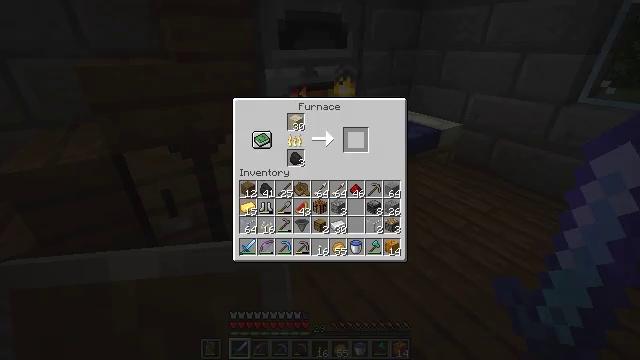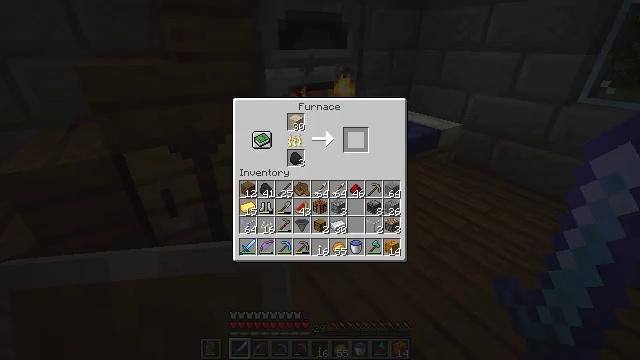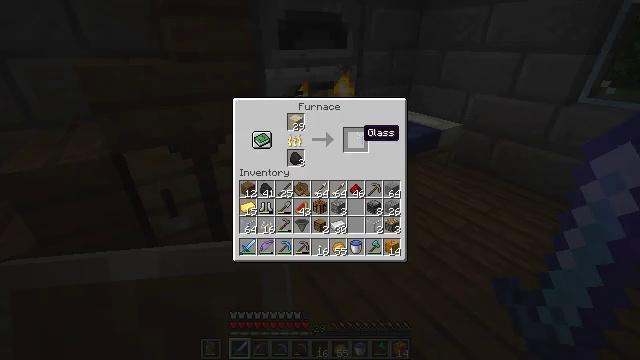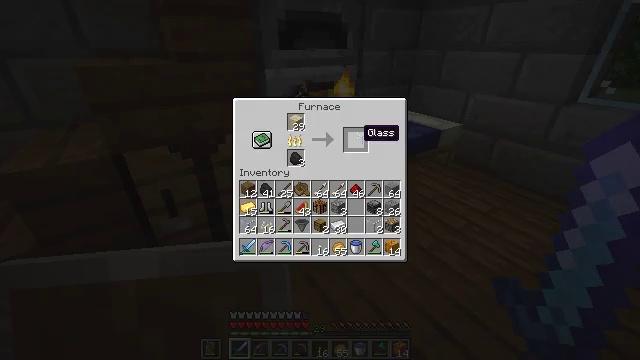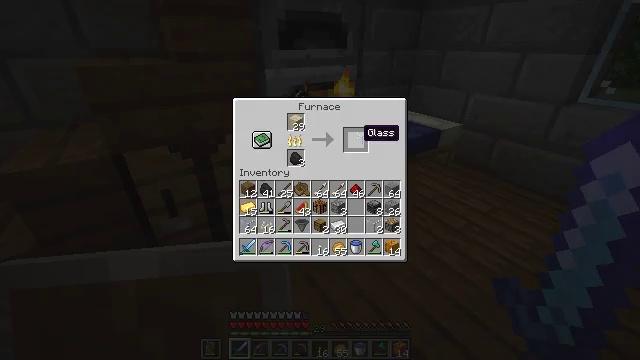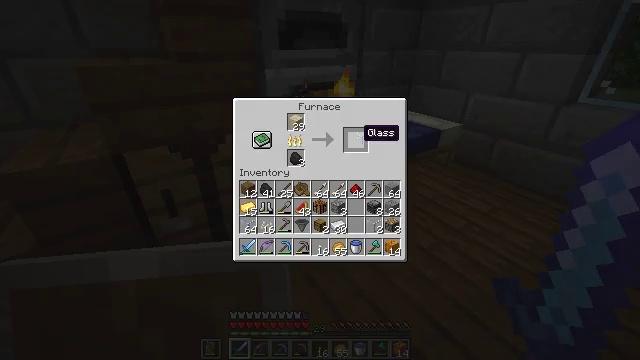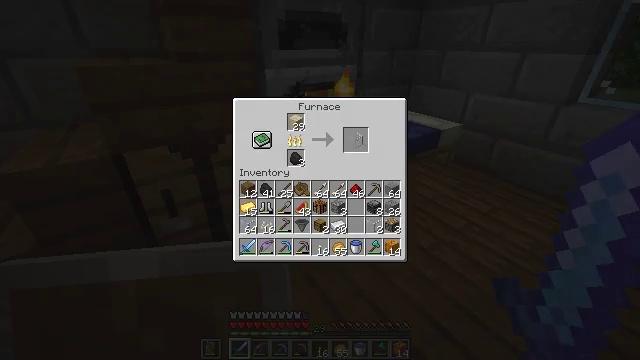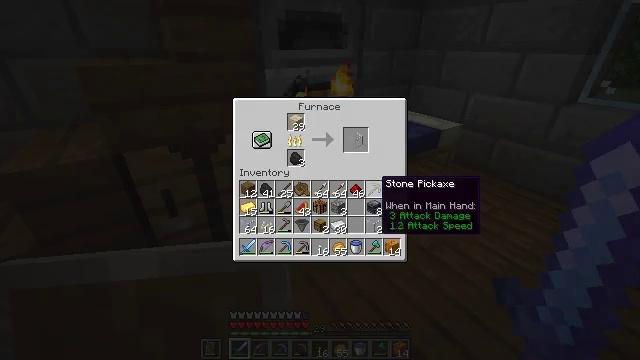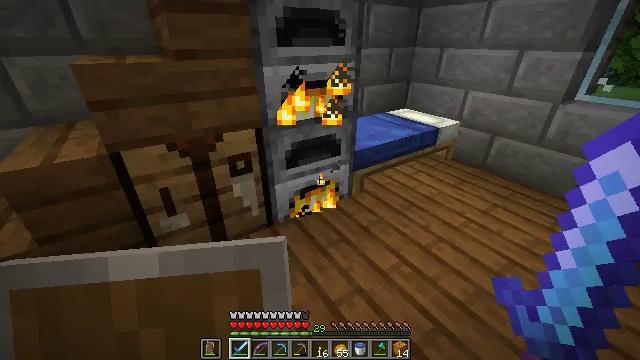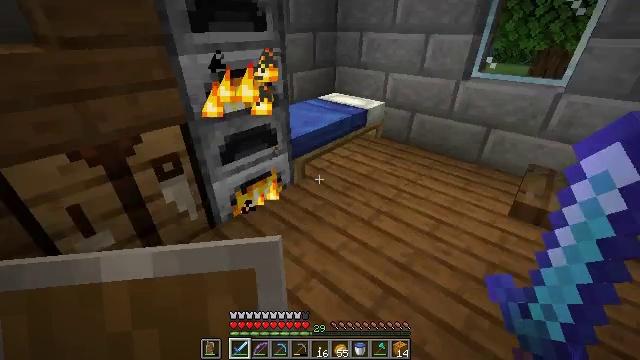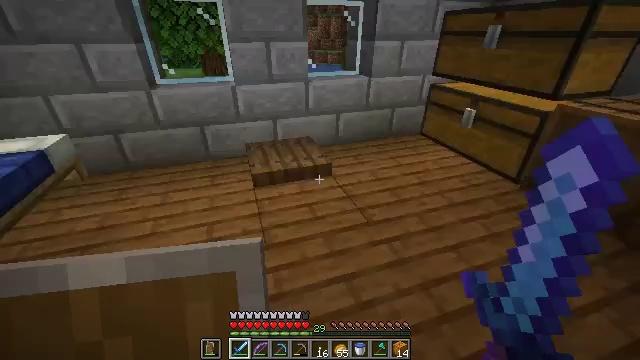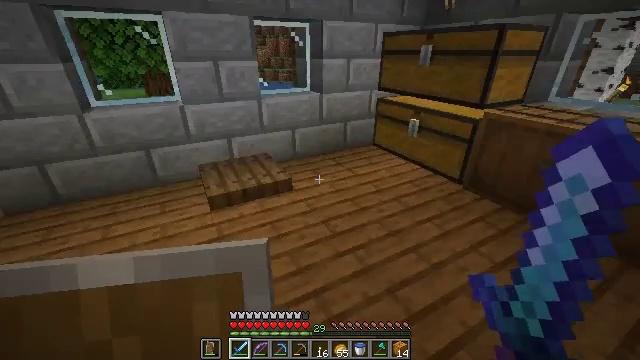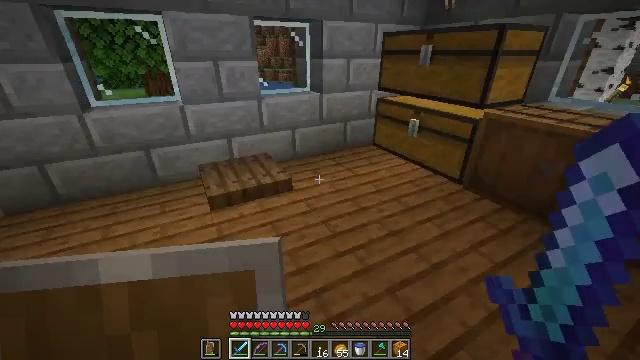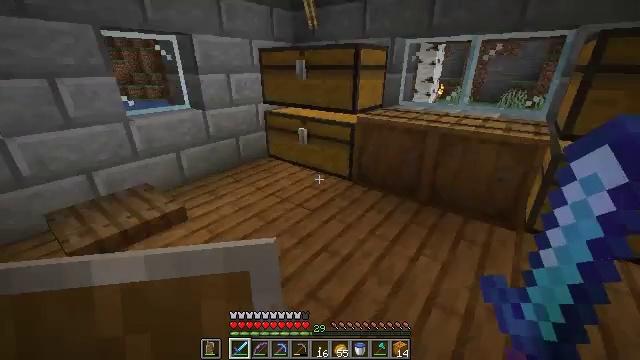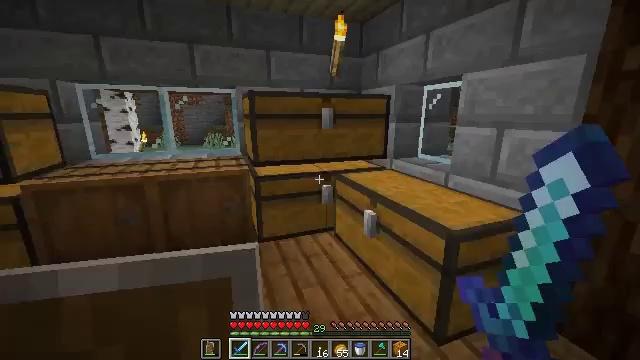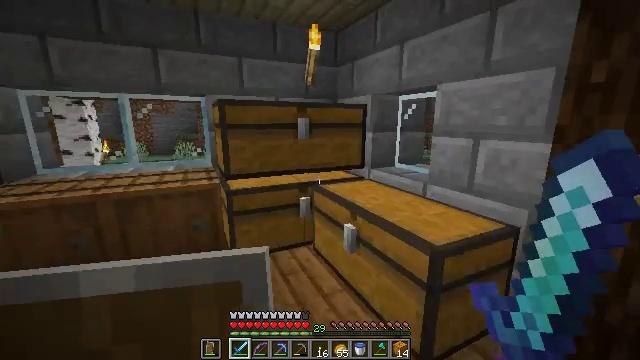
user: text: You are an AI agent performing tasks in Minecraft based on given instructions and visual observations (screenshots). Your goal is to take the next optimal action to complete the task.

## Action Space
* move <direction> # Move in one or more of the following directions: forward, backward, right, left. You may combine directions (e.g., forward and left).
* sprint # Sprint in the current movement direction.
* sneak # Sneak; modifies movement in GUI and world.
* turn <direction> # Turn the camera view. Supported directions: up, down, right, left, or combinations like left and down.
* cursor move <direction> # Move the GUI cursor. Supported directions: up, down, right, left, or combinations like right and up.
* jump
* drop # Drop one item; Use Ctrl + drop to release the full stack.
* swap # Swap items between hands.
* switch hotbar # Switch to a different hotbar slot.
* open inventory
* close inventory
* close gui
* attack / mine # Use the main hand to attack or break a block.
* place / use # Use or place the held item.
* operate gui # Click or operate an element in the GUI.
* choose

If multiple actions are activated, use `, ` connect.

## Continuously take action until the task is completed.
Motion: motion action
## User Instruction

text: Break the grass block.
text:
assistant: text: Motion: open gui
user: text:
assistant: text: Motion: no_op
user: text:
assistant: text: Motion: no_op
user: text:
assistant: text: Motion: no_op
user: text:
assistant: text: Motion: no_op
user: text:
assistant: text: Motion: cursor move down
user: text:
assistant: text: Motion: cursor move right and down
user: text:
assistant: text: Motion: no_op
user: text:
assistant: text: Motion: turn right and down, close gui
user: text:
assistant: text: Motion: turn right and up
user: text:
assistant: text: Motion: turn right and up
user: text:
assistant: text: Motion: no_op
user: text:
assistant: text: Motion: turn right and up
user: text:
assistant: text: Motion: move forward, turn right and up
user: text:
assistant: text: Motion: move forward, turn right and up
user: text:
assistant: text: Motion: move forward
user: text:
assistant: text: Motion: move forward, turn down
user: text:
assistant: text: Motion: move forward, turn left and down
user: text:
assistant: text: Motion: turn left and down
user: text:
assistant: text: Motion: turn left and down, use / place
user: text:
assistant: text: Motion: use / place
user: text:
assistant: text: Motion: no_op
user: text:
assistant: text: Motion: no_op
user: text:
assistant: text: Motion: no_op
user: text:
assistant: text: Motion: open gui
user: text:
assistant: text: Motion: no_op
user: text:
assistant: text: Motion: no_op
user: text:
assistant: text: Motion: no_op
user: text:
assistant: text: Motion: no_op
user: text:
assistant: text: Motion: cursor move right and down